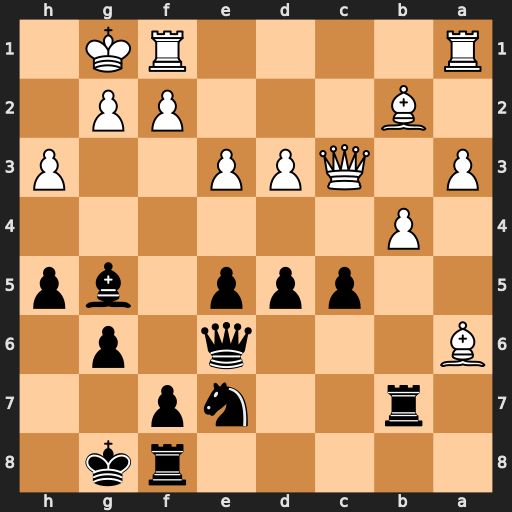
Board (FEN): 5rk1/1r2np2/B3q1p1/2ppp1bp/1P6/P1QPP2P/1B3PP1/R4RK1
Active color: b
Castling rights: -
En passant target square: -
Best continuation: Qxa6 Qxe5 f6